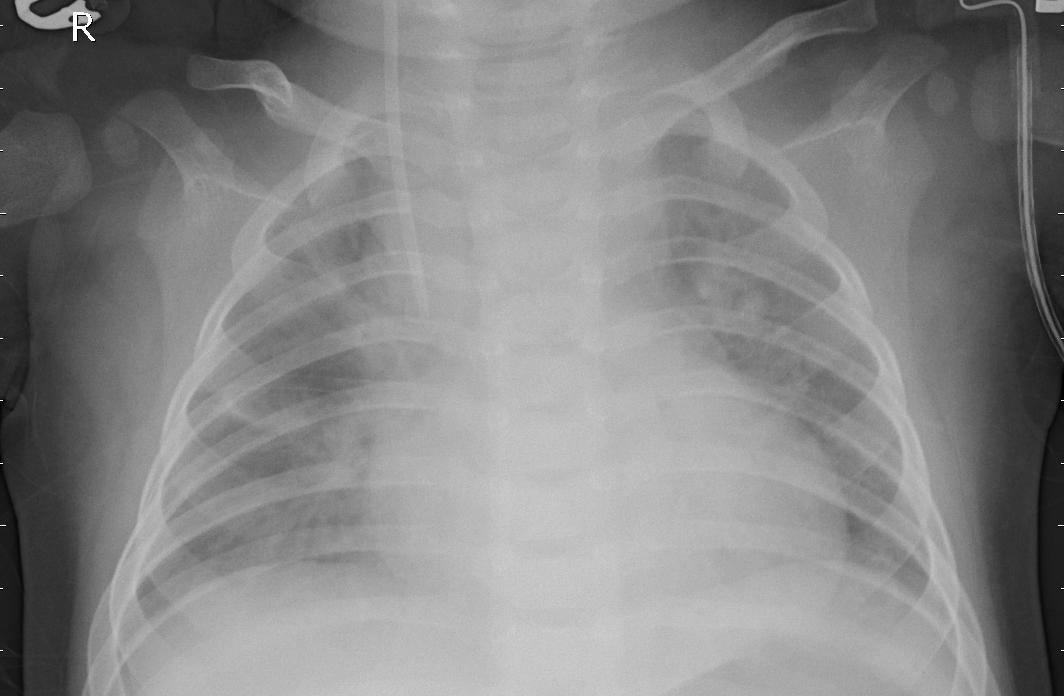
Diagnosis: PNEUMONIA